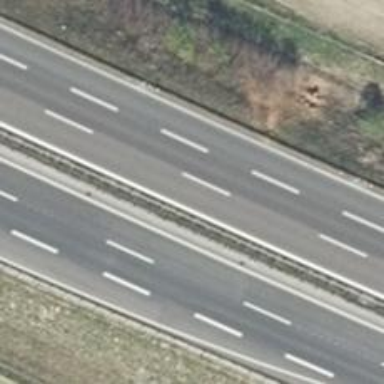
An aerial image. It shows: Asphalt motorway.